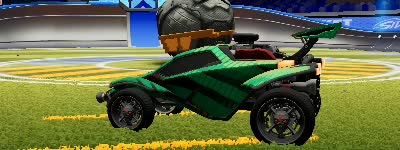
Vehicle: octane